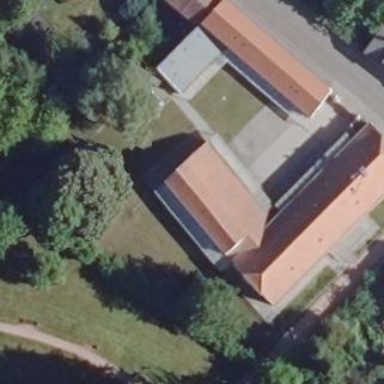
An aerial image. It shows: Kindergarten building.